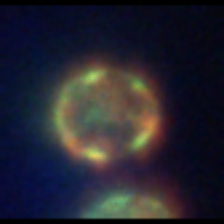
Taxon: Centric
Group: Diatoms